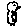
Label: bird